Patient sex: M
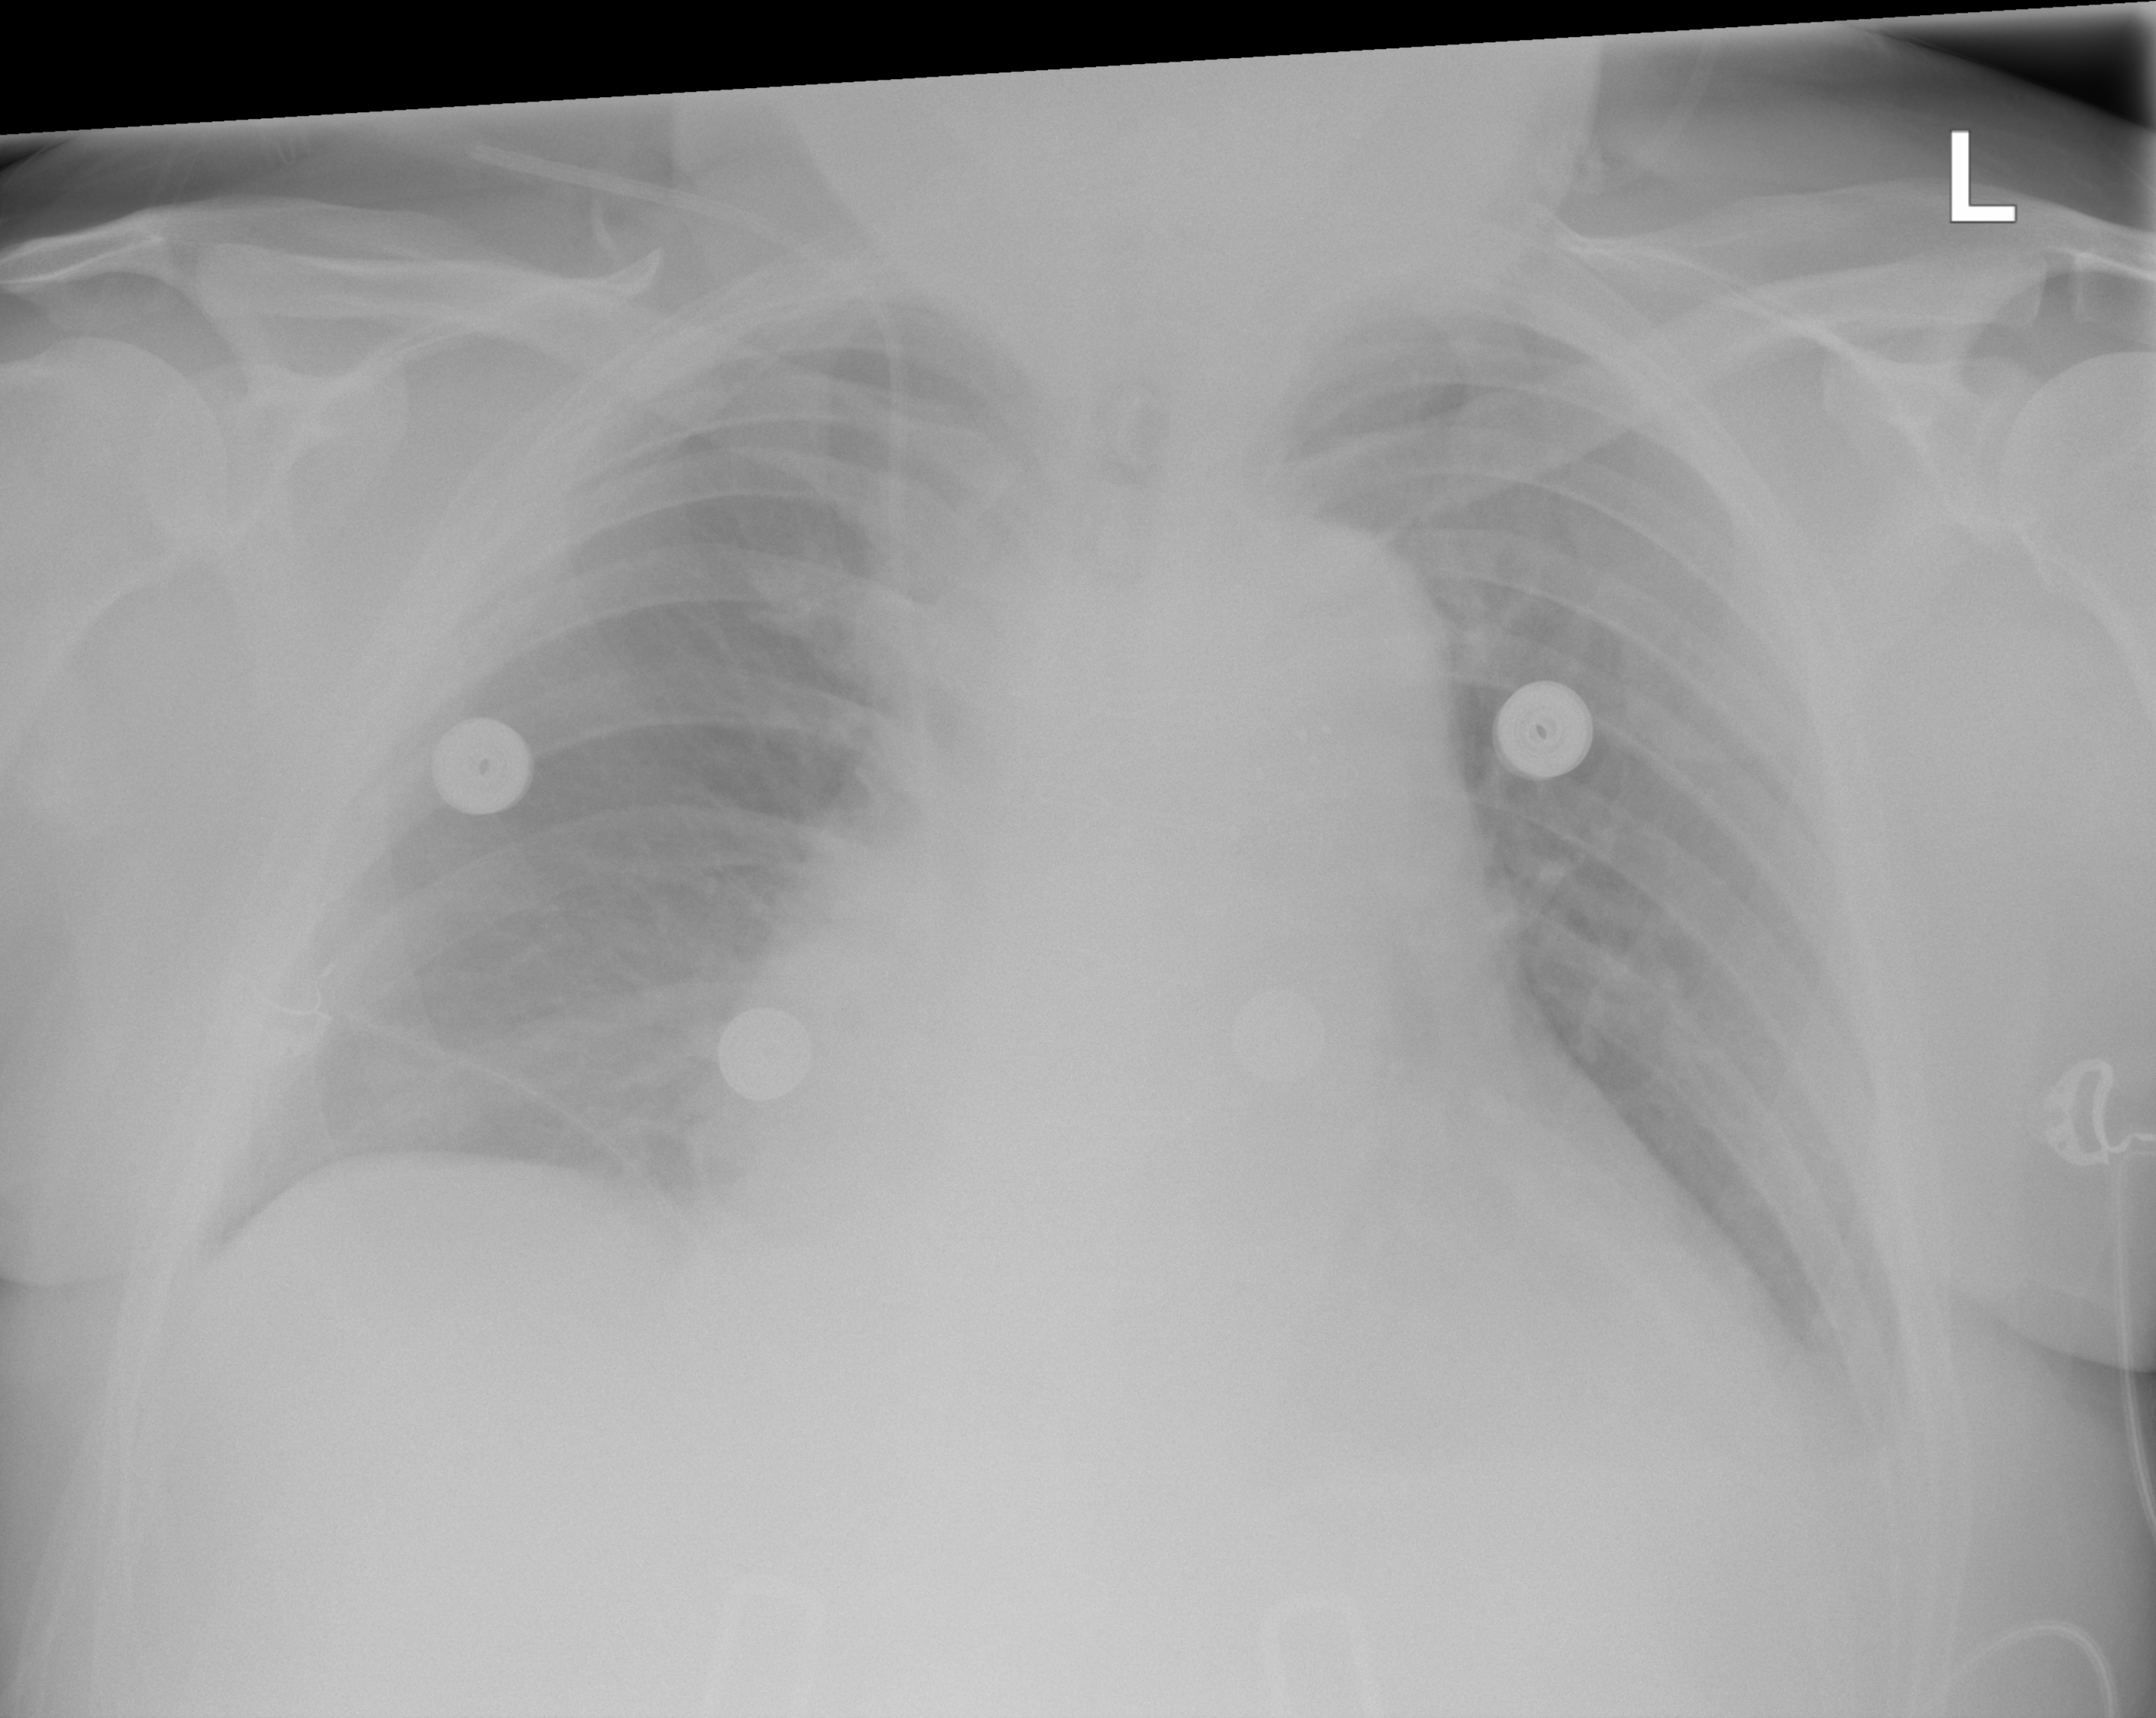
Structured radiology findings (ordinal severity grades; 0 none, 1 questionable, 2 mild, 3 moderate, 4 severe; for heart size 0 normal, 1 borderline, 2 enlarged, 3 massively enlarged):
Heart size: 2
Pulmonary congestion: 0
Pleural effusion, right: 2
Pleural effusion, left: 2
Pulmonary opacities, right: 0
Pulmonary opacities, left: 0
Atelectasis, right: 2
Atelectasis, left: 0